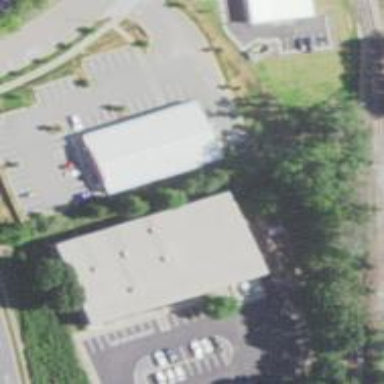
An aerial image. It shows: Retail building used for commercial purposes.